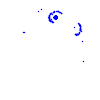
Particle: electron